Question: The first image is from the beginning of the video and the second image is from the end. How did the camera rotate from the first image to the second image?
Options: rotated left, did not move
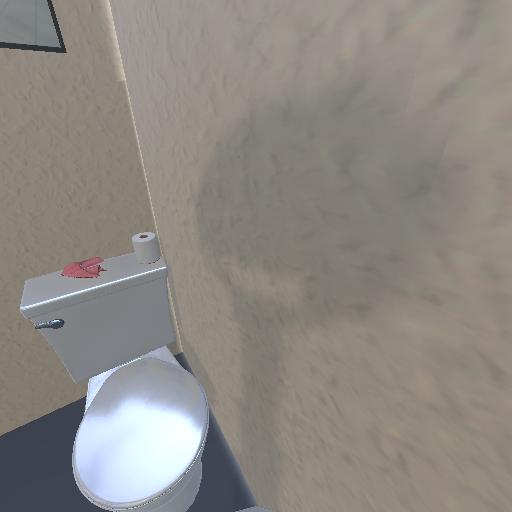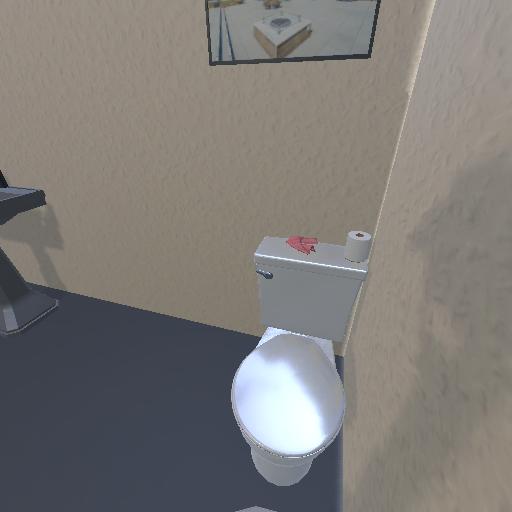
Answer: rotated left